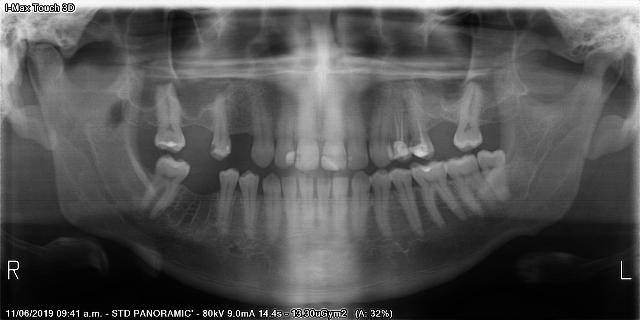
adult